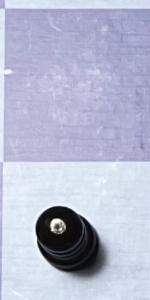
Label: Pawn_Black